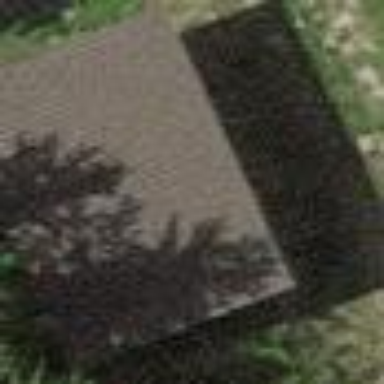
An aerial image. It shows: Garage.